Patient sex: M
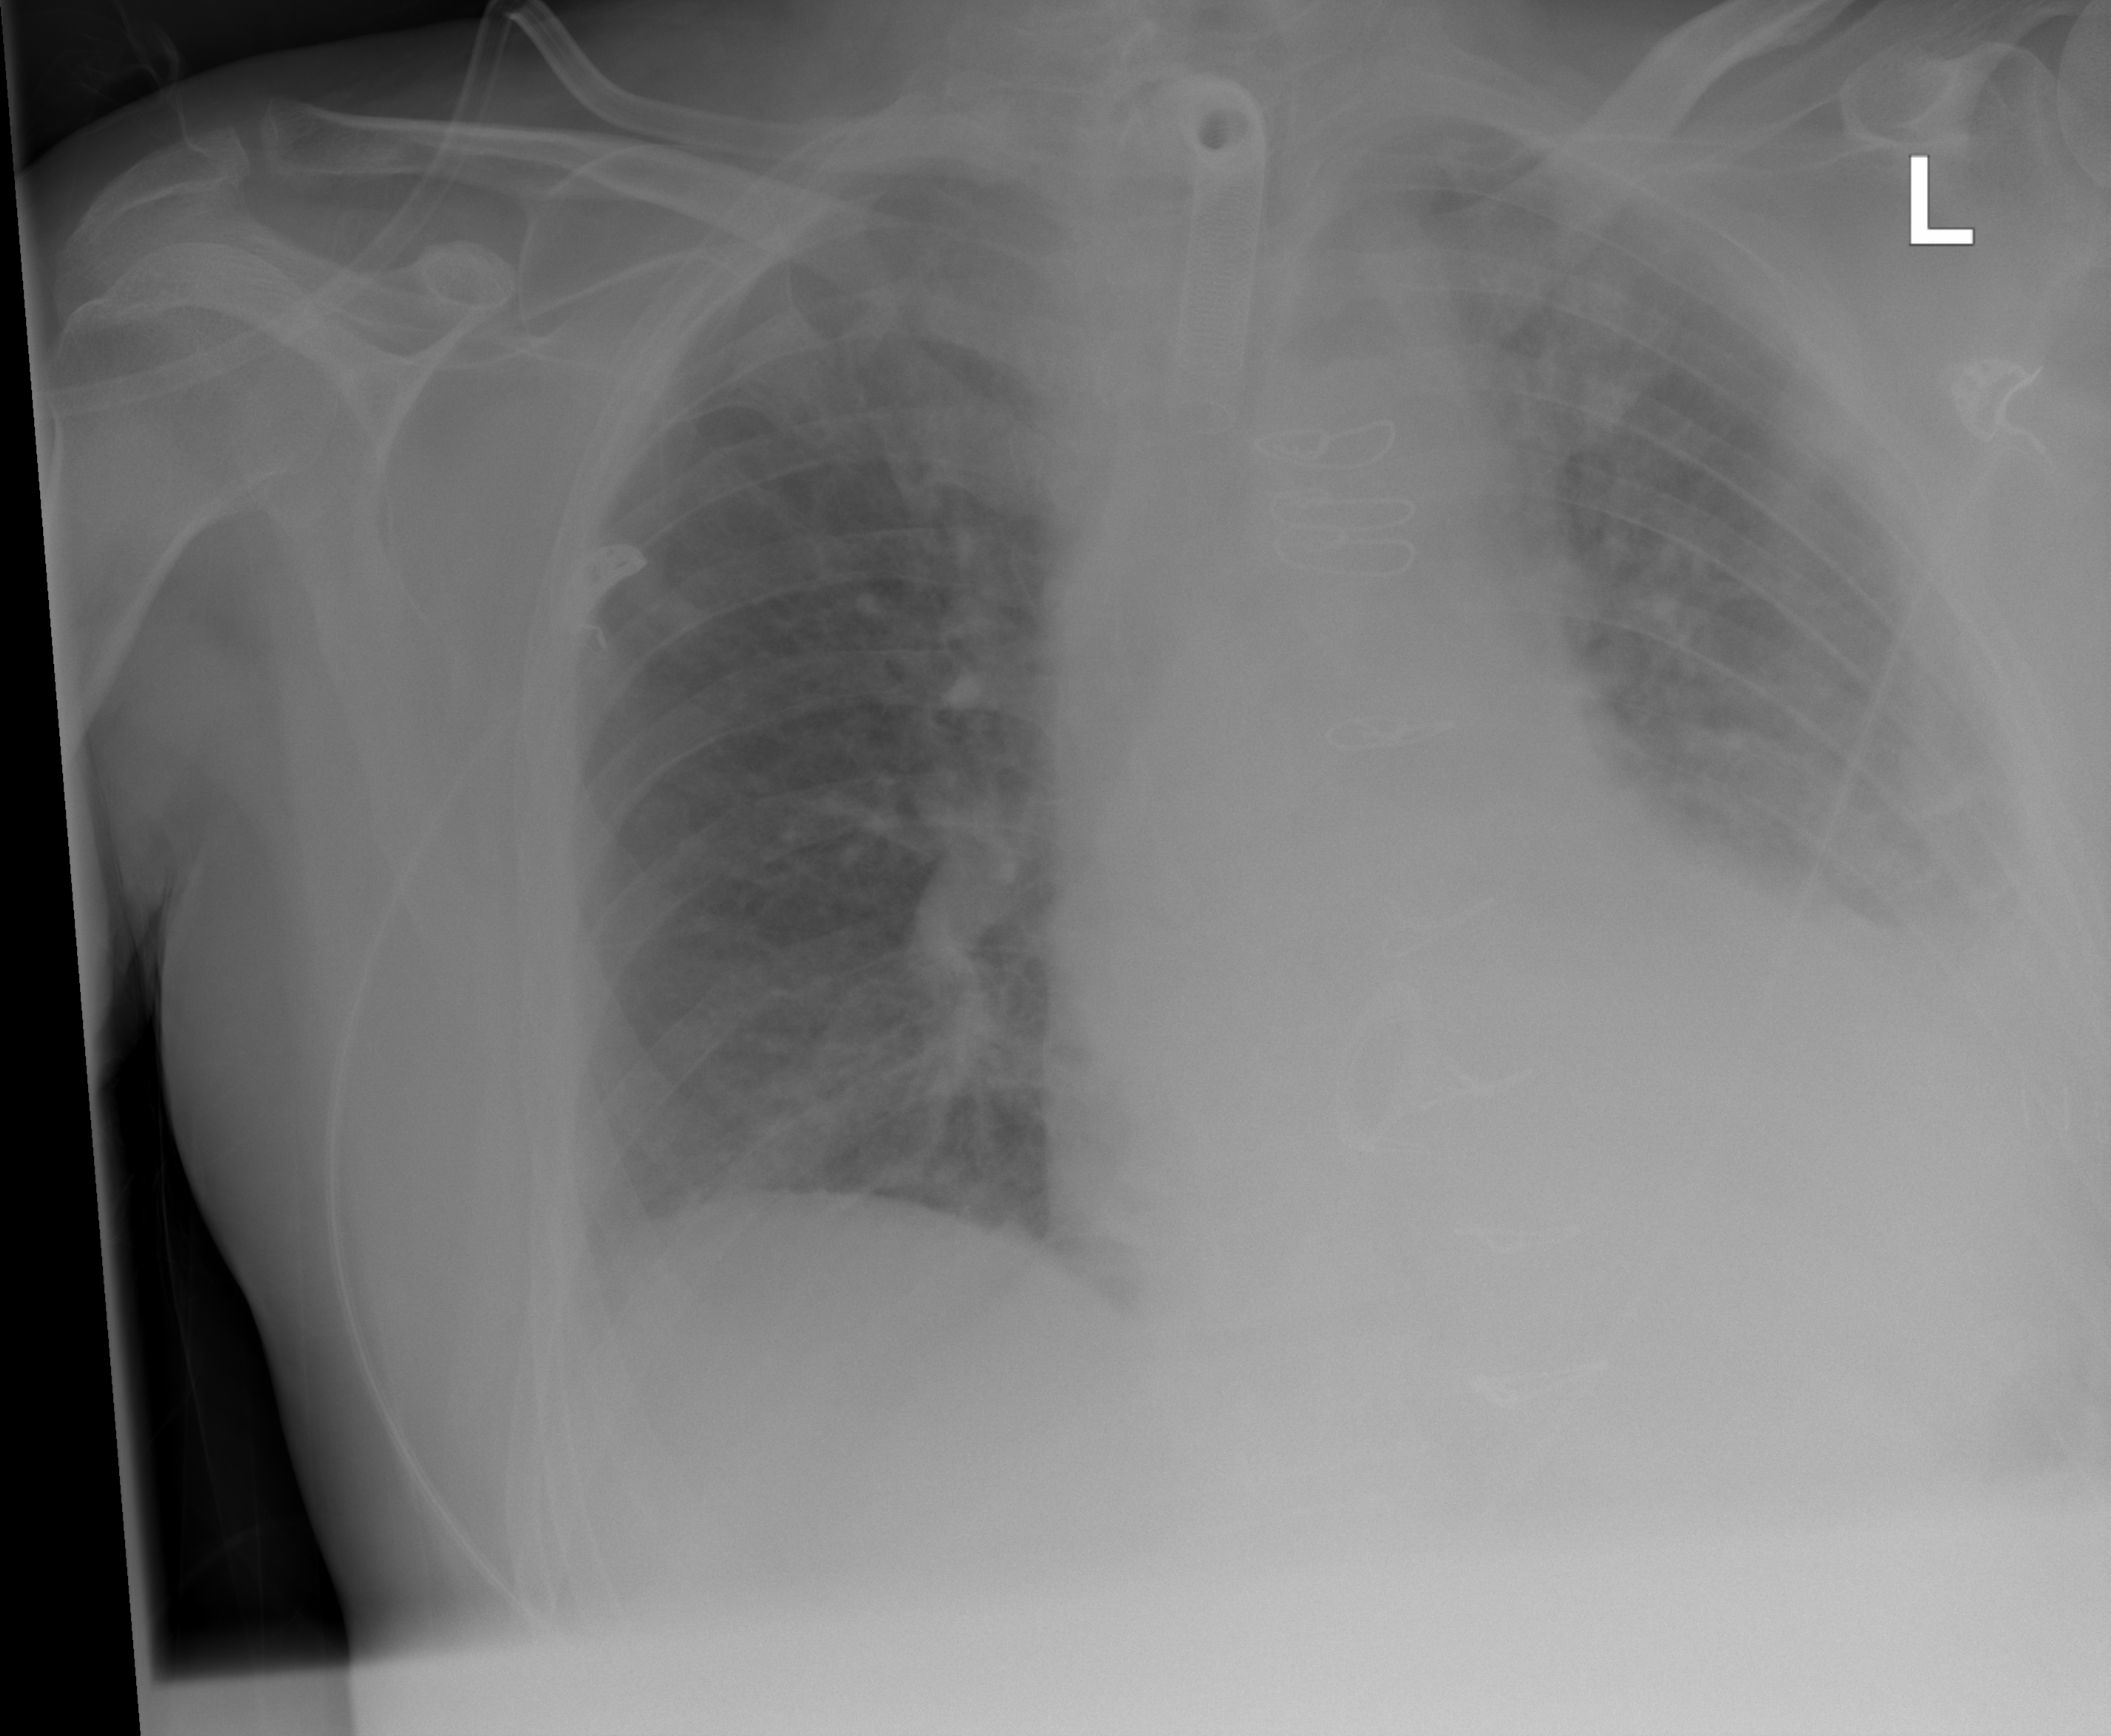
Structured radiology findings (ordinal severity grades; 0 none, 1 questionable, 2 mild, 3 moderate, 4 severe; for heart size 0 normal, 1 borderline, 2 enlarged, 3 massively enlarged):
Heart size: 2
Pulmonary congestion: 2
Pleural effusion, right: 2
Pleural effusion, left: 2
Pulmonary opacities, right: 0
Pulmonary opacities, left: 0
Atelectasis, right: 2
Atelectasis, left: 2